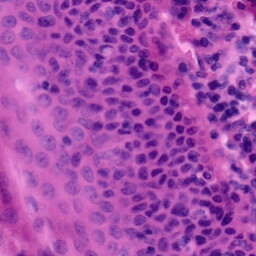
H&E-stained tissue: Tonsil